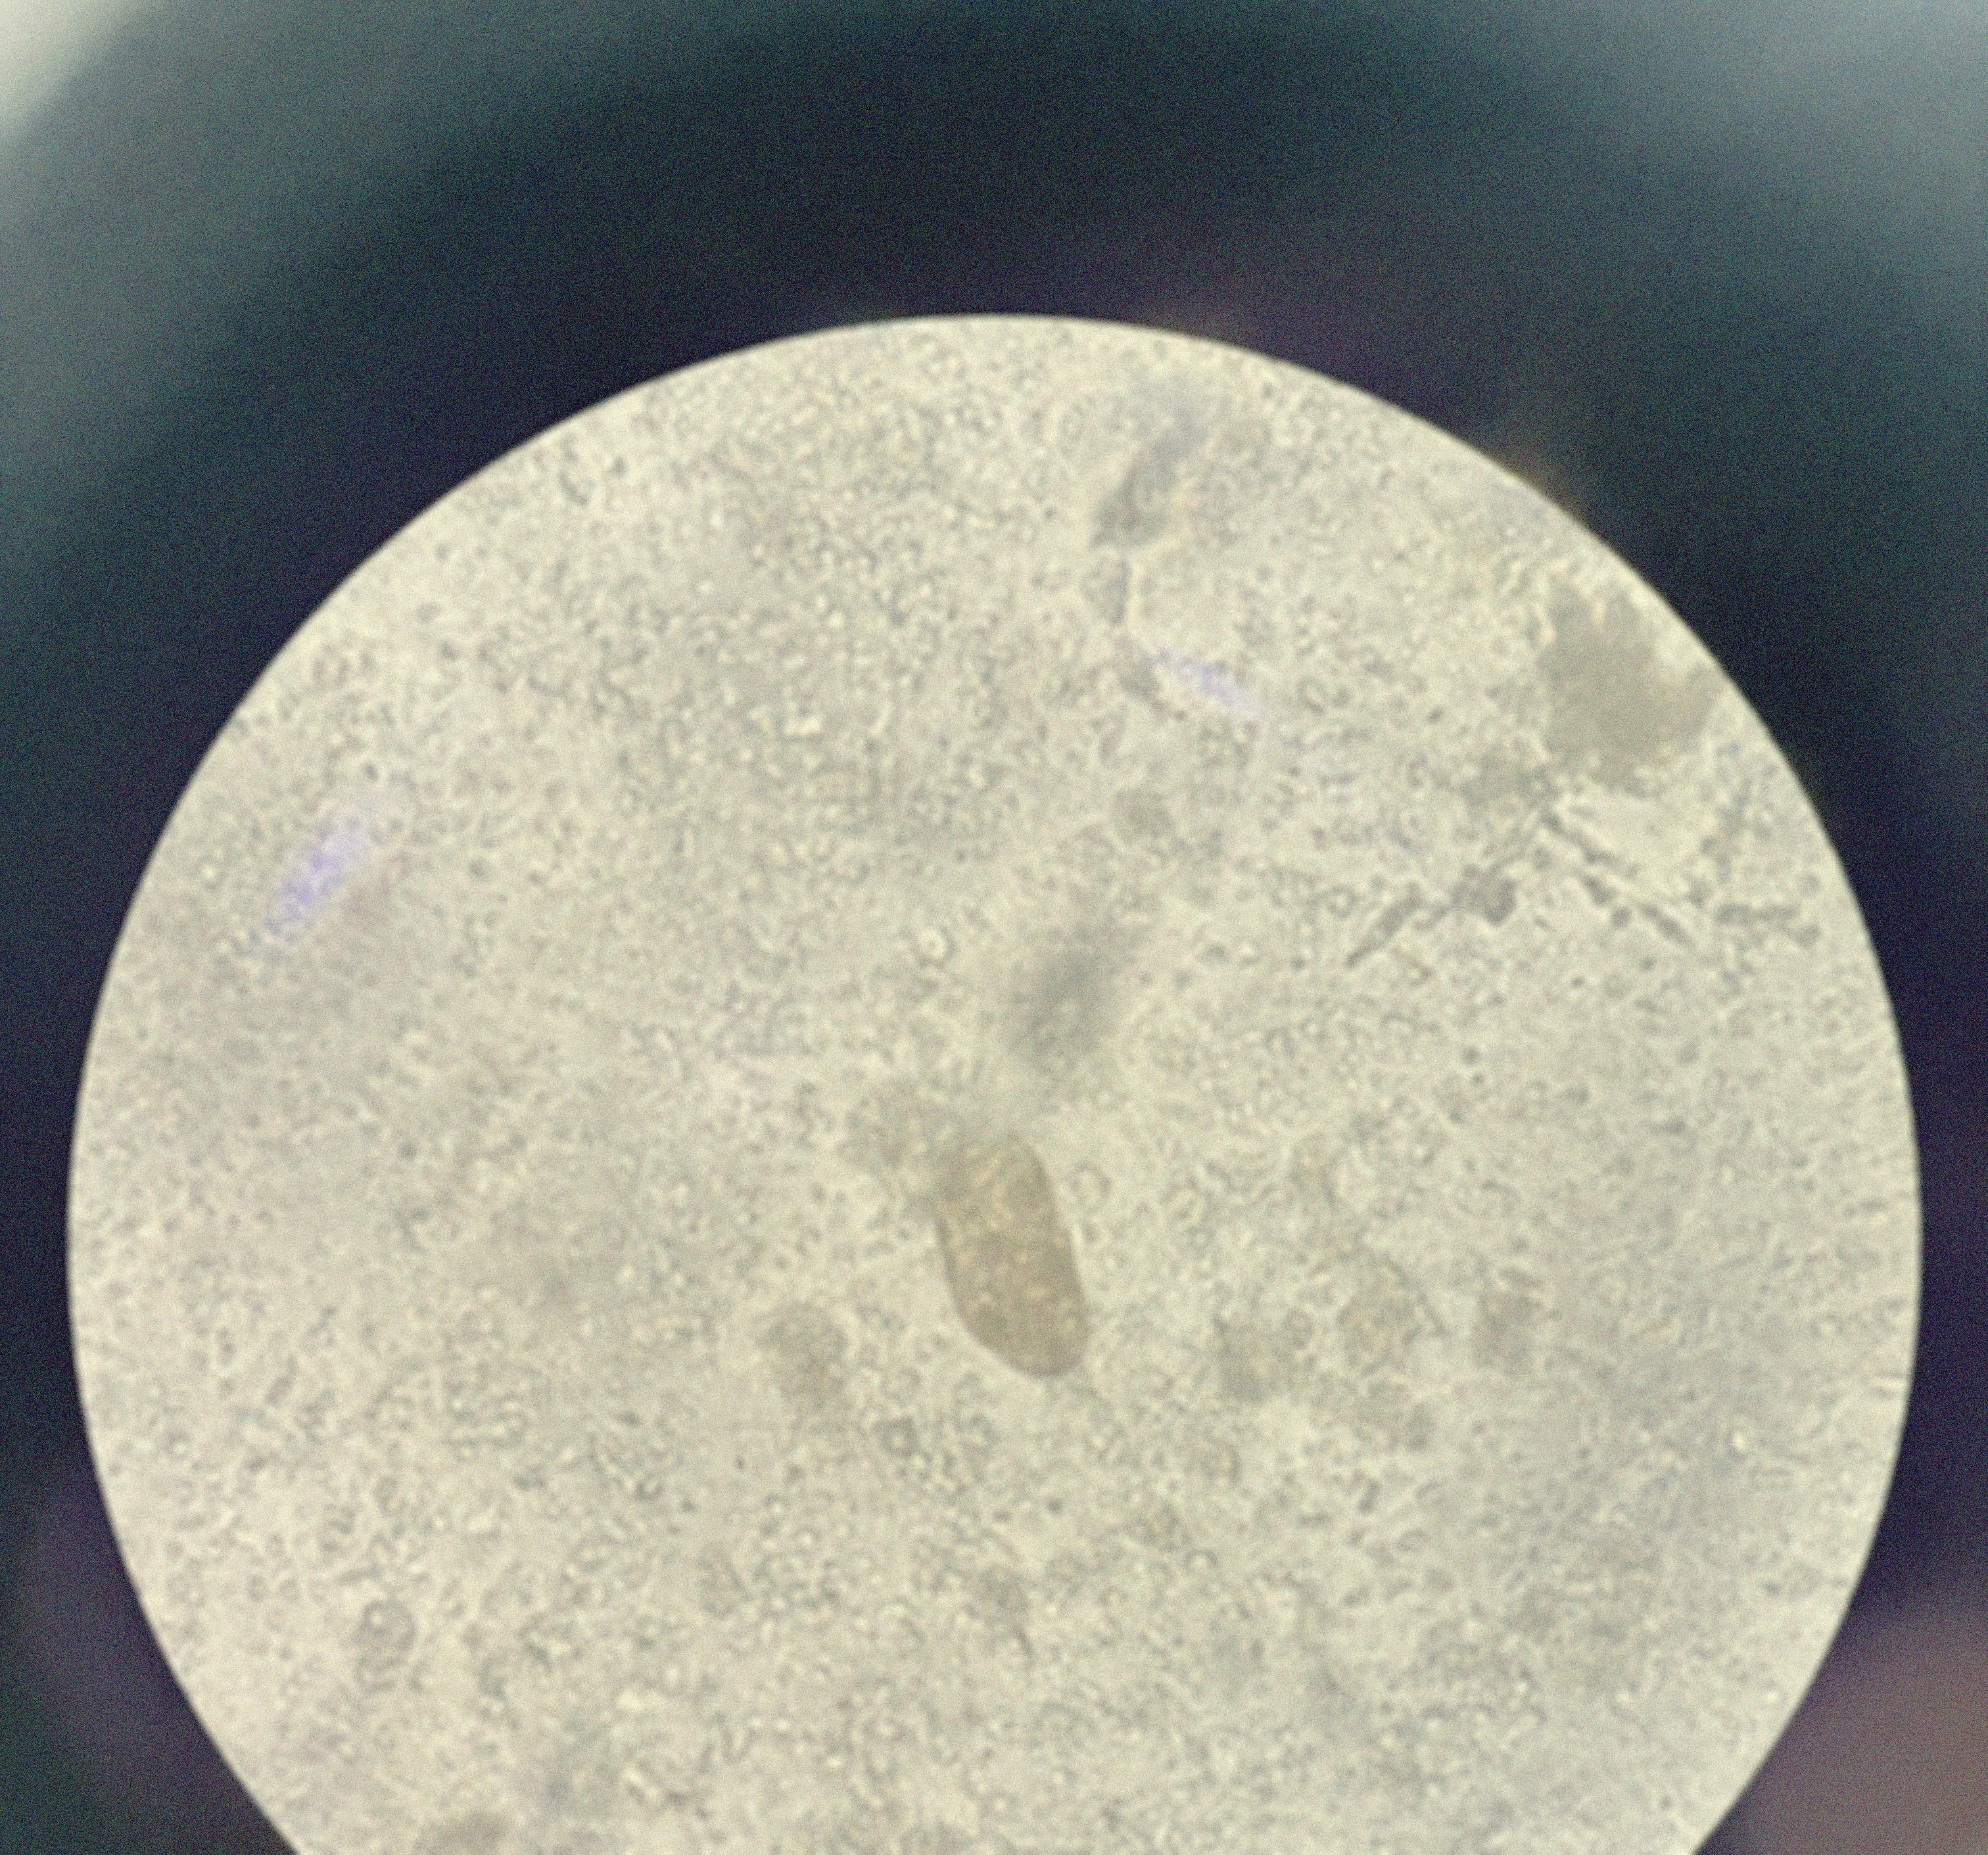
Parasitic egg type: Paragonimus spp